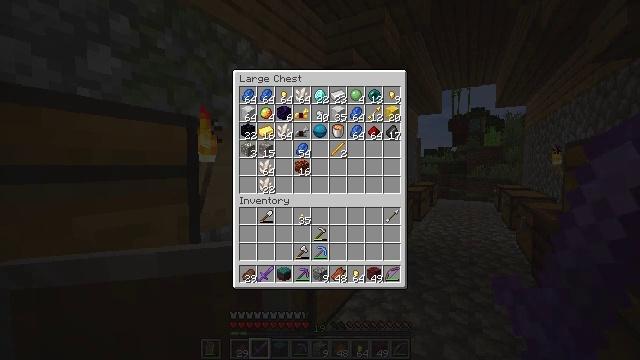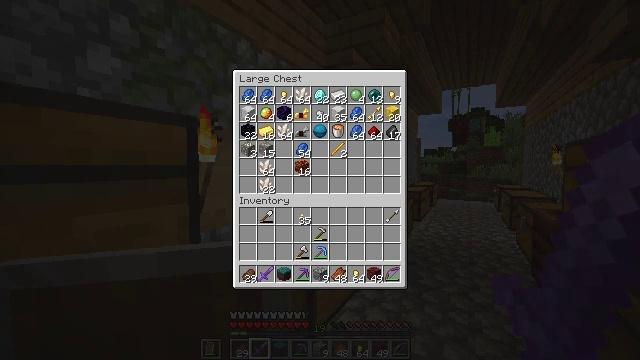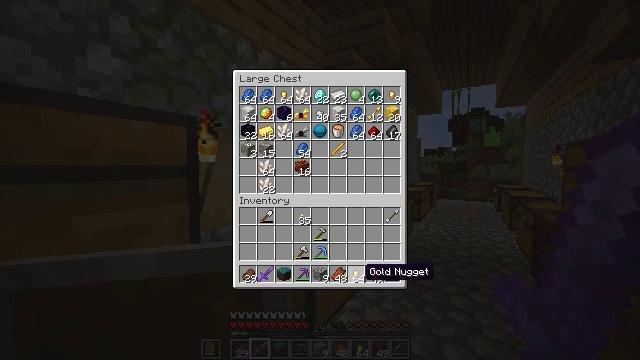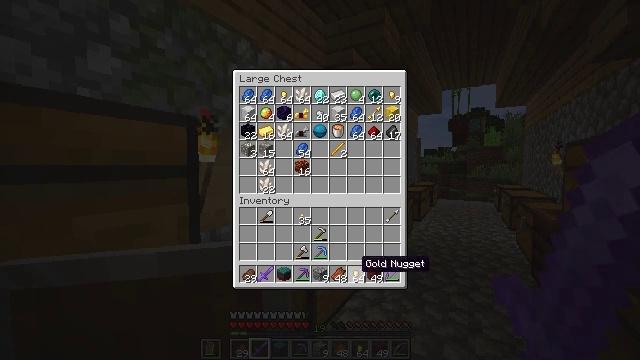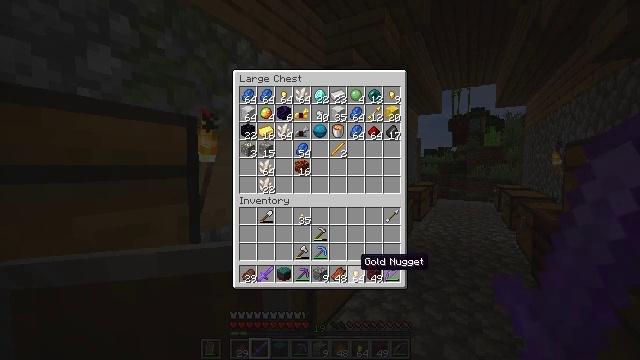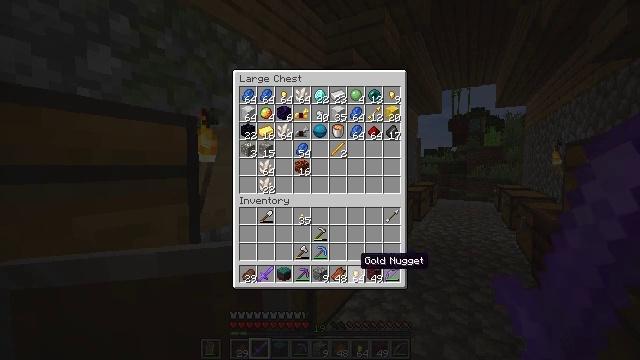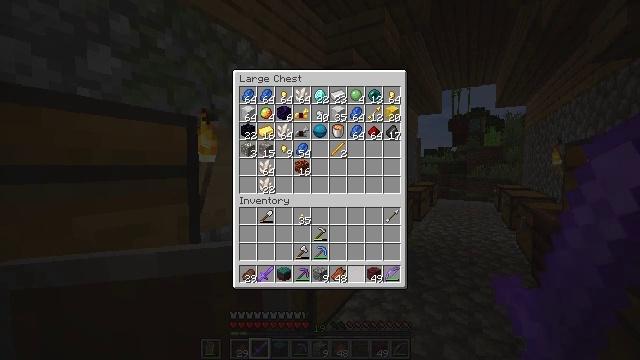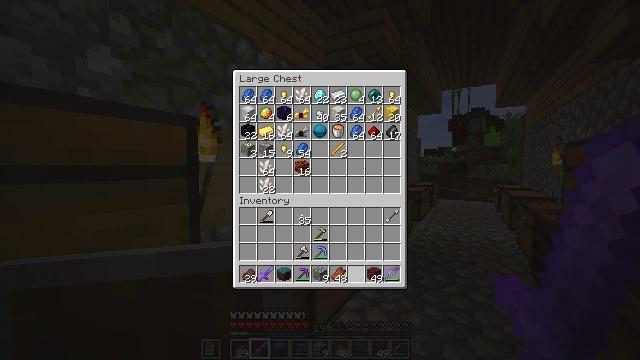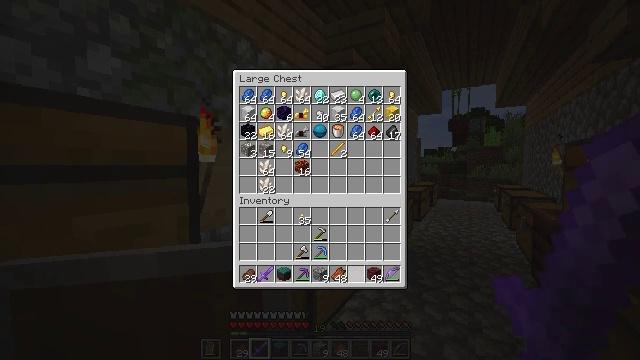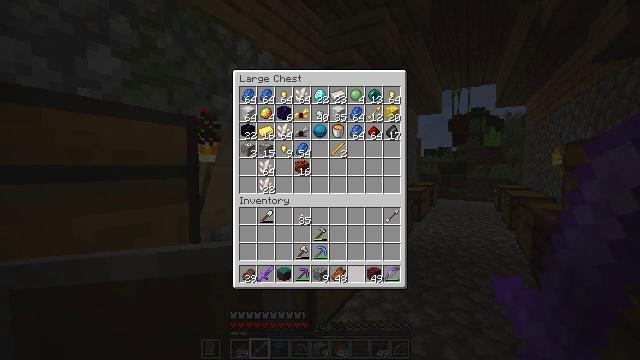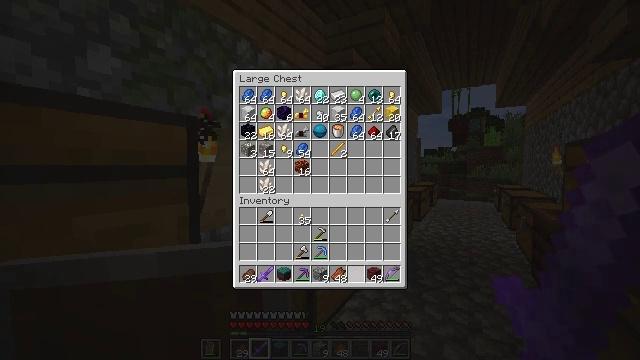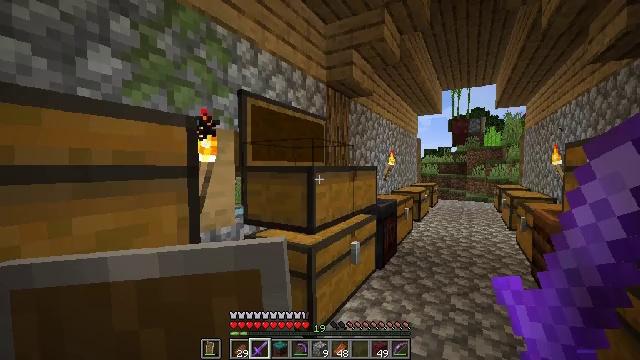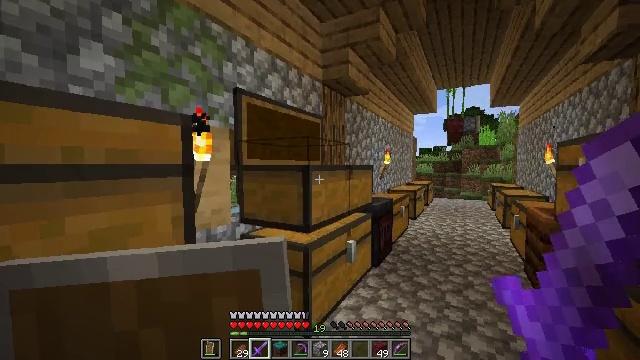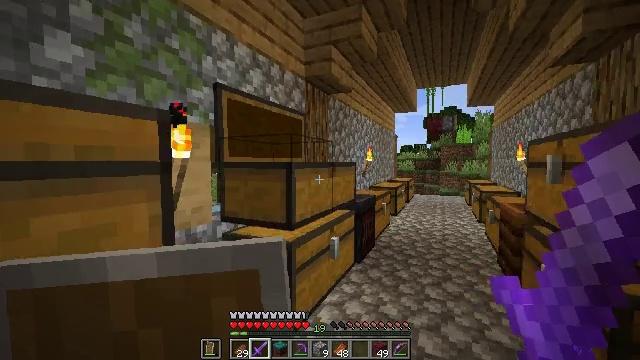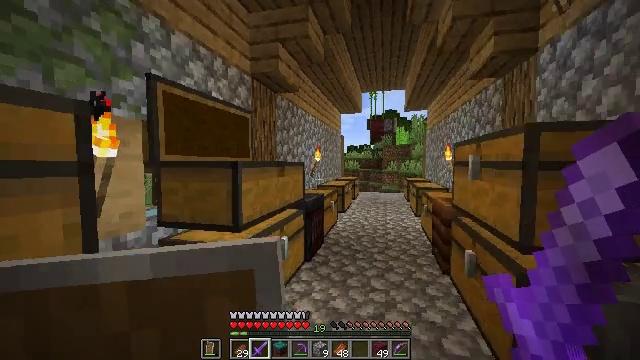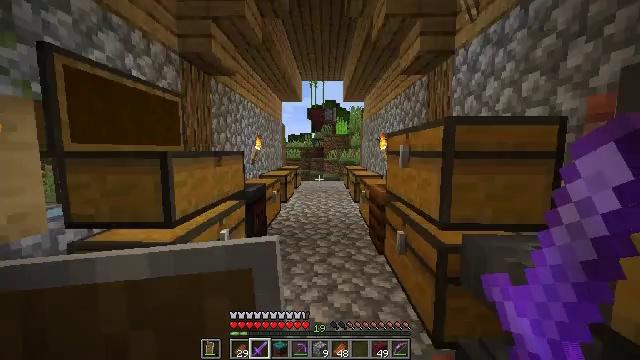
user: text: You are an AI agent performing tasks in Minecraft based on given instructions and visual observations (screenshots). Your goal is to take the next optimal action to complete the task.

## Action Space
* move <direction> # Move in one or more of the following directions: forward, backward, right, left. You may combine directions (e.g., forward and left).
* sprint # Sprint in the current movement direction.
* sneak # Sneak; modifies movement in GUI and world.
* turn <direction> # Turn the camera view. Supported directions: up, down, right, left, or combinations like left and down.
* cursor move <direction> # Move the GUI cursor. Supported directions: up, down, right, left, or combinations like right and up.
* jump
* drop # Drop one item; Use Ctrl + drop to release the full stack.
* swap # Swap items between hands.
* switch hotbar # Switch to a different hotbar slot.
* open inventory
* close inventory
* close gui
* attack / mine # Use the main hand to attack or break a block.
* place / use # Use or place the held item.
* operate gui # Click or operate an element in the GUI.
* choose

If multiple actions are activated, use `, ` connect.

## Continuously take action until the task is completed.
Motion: motion action
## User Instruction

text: Remove the tall grass to clear the area.
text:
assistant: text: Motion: sneak
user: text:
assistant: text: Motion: sneak, turn up
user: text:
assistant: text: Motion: sneak, turn up
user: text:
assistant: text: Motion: sneak
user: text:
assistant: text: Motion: sneak
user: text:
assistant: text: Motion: sneak, use / place
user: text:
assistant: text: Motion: sneak, use / place
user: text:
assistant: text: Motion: sneak, use / place
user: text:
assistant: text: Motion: sneak, use / place
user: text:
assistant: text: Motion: sneak
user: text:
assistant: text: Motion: sneak, close inventory
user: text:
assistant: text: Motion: close inventory
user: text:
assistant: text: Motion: turn right, close inventory
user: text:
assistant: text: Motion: turn right
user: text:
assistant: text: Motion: turn right and down
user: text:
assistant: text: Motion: turn right and down
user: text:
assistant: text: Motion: turn right and down
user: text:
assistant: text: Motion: turn right and down
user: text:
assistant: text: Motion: turn right and down
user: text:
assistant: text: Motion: turn right and down
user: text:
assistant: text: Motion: turn right and down
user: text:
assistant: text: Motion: no_op
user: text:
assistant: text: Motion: turn down
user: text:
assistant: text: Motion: use / place
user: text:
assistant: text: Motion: use / place
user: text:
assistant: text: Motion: use / place
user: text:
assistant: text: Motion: use / place
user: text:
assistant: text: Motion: no_op
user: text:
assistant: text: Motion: no_op
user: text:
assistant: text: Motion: no_op